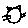
Label: cat